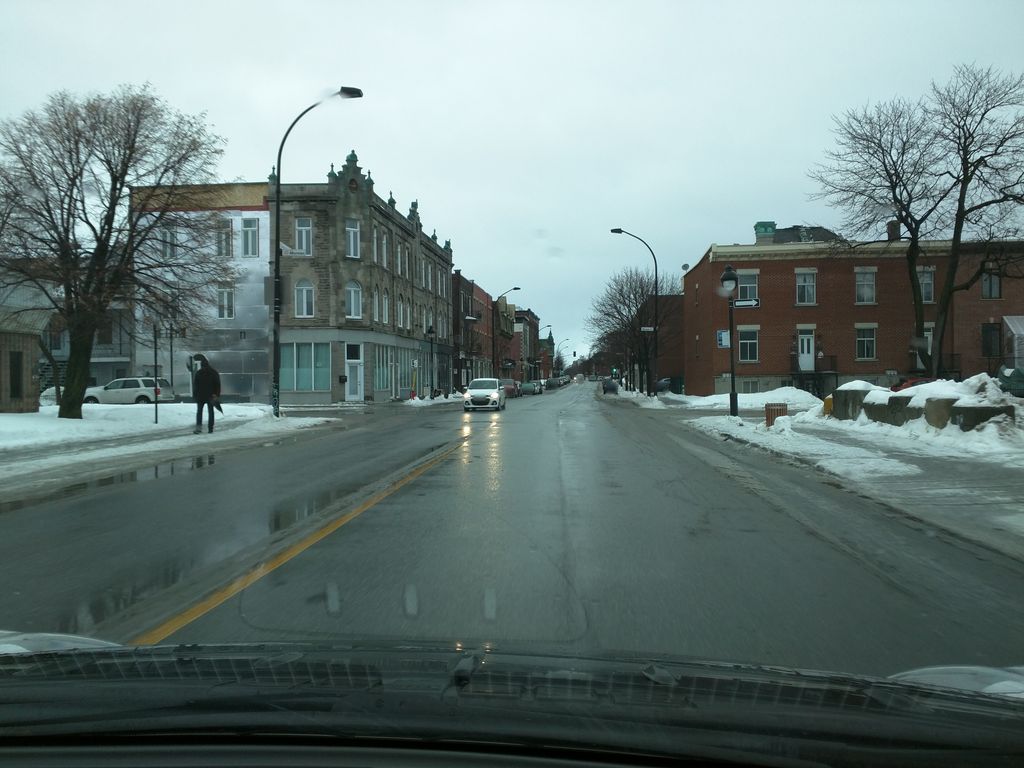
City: montreal